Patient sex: M
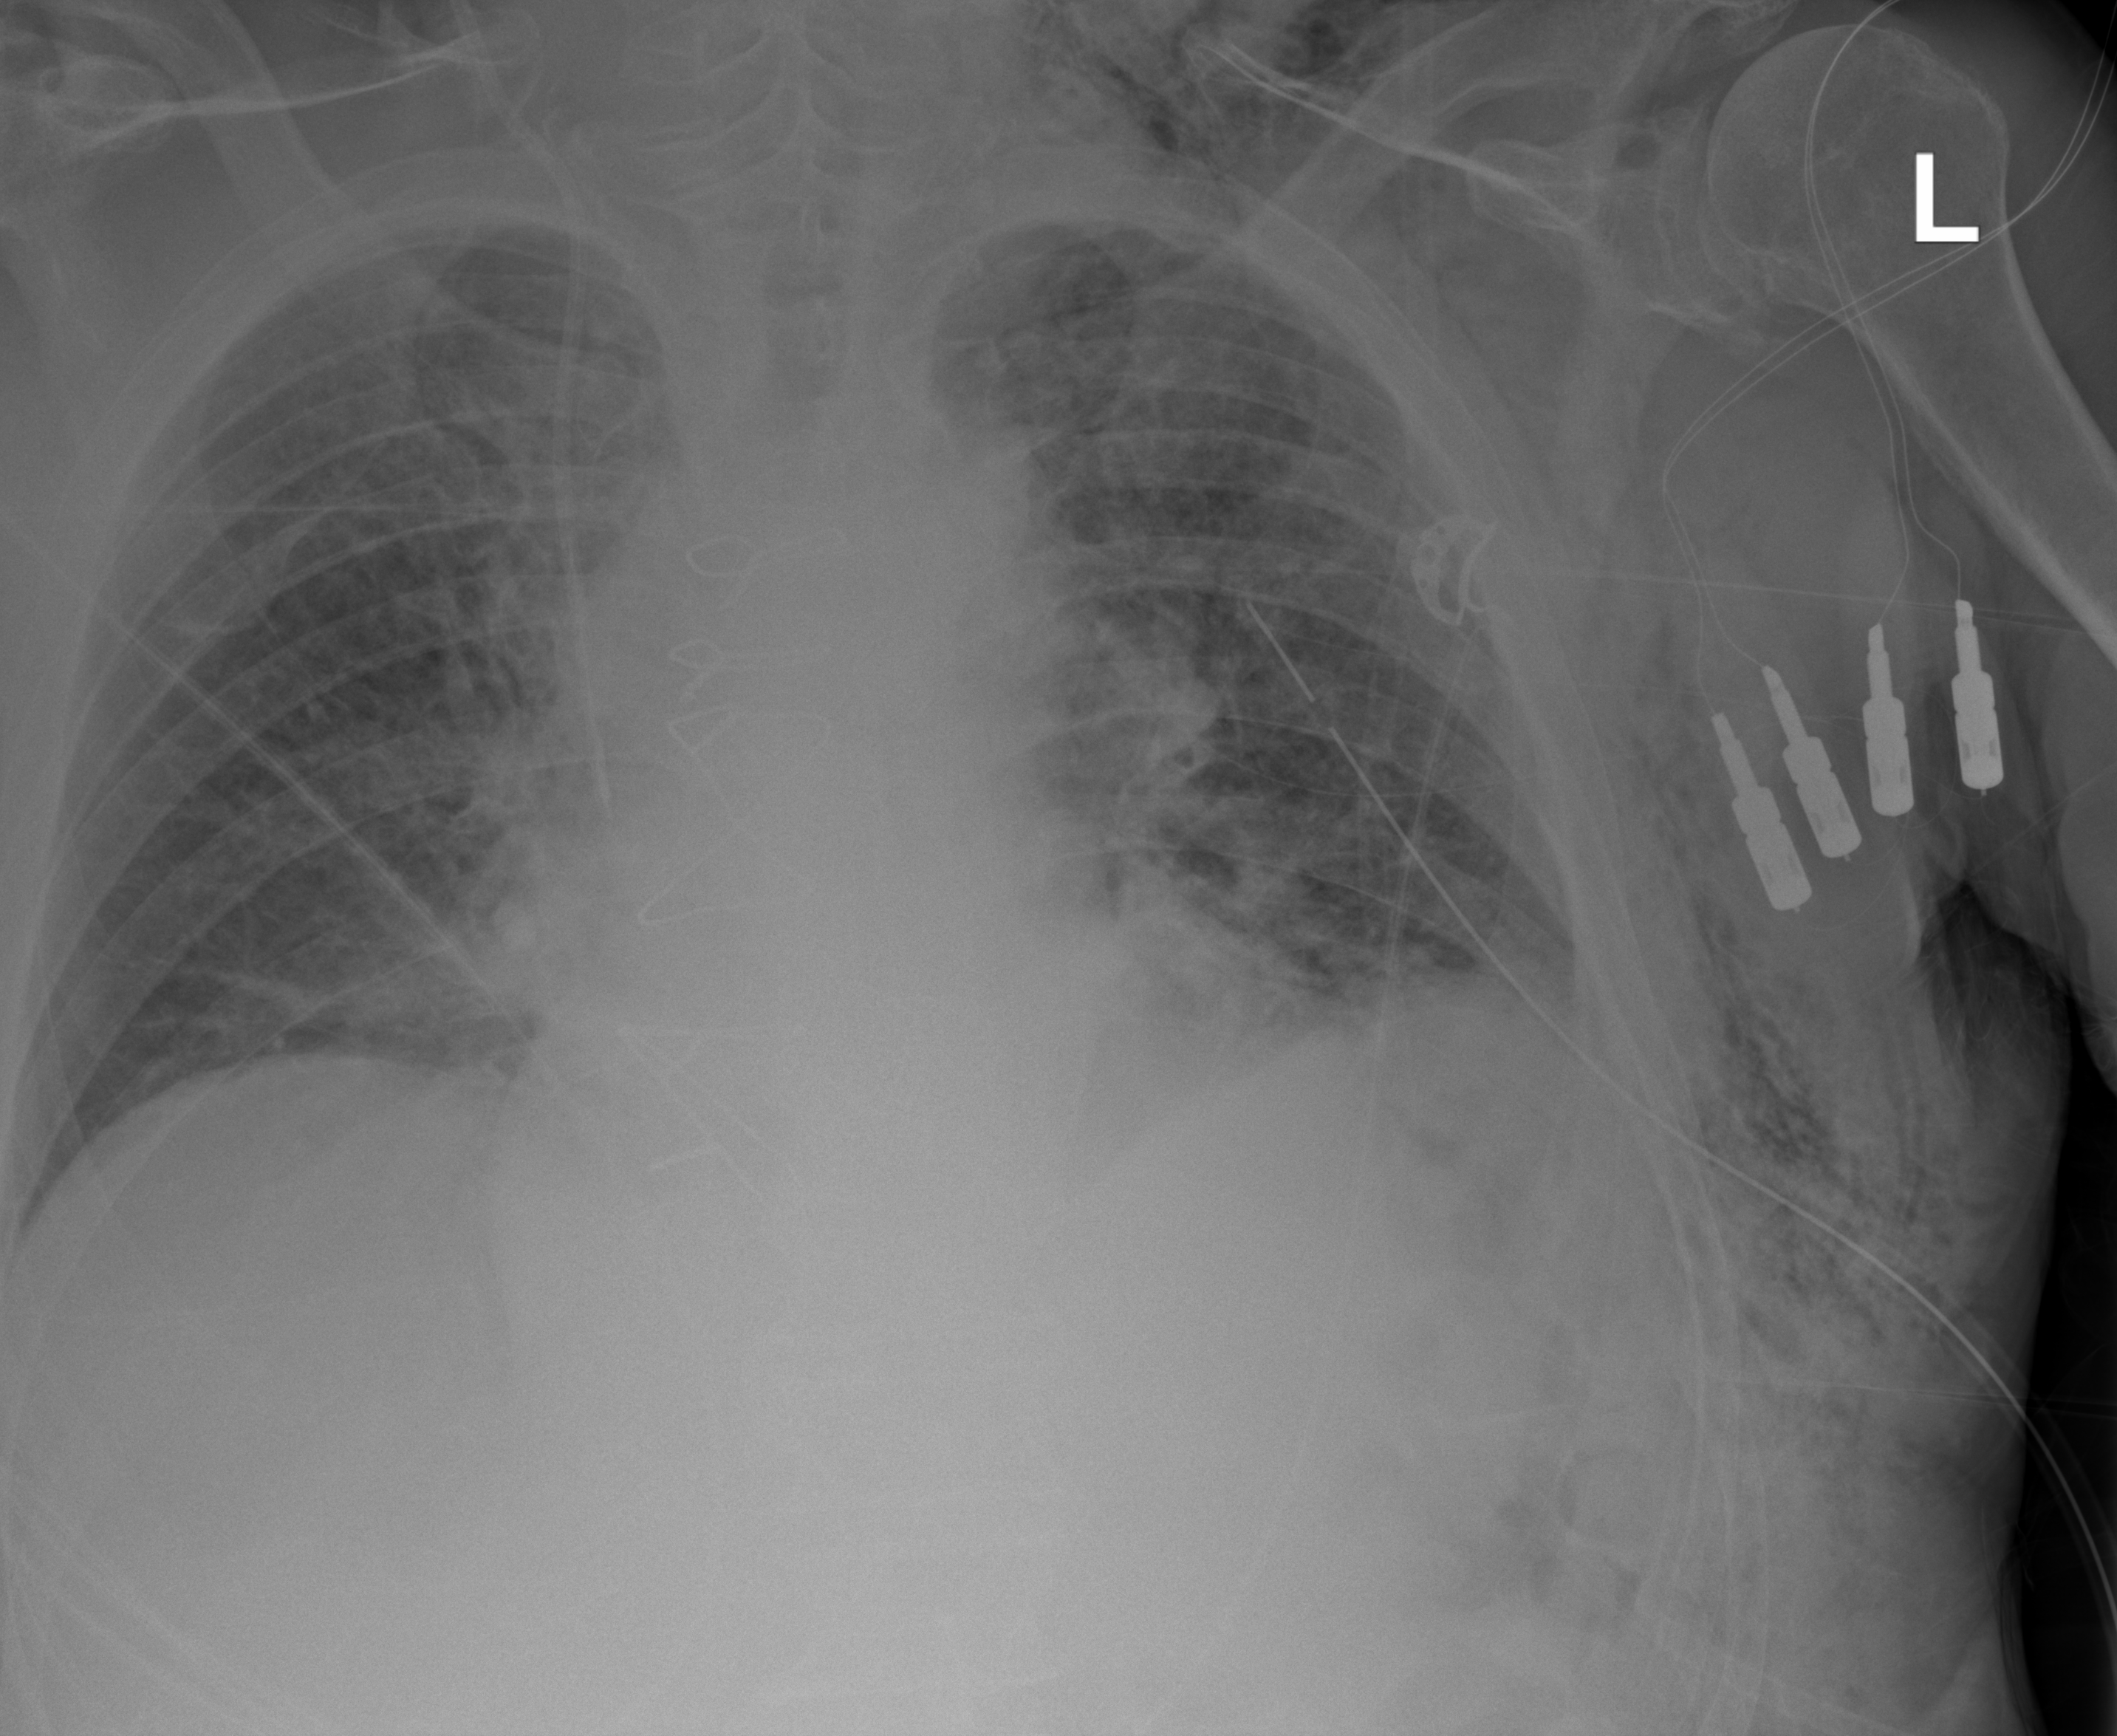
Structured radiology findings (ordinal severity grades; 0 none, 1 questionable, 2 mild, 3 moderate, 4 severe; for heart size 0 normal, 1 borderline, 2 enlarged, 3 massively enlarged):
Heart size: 1
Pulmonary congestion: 2
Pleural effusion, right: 0
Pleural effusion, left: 2
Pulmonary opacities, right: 2
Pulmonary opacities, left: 2
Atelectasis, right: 2
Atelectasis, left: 2